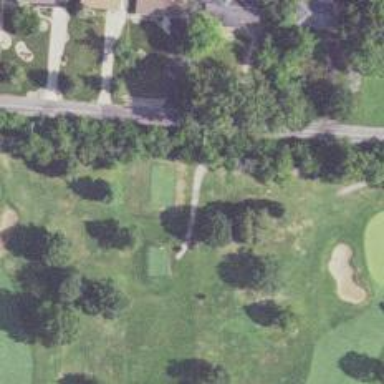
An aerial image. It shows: Path for both roads and golfers.